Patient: sex M, age 62
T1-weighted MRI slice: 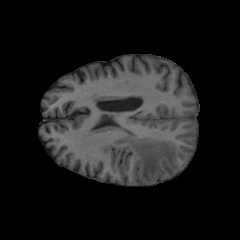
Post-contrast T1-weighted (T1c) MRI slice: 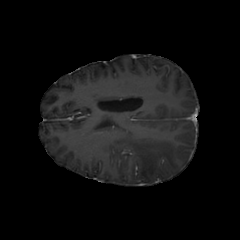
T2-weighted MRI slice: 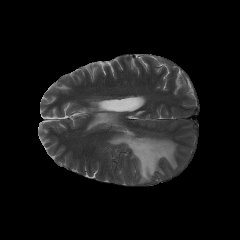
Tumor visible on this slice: yes
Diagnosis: Glioblastoma, IDH-wildtype
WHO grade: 4